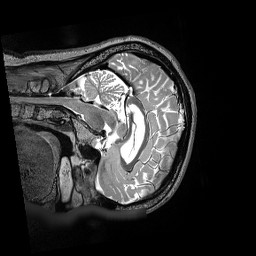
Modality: T2w
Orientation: sagittal
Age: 52
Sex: male